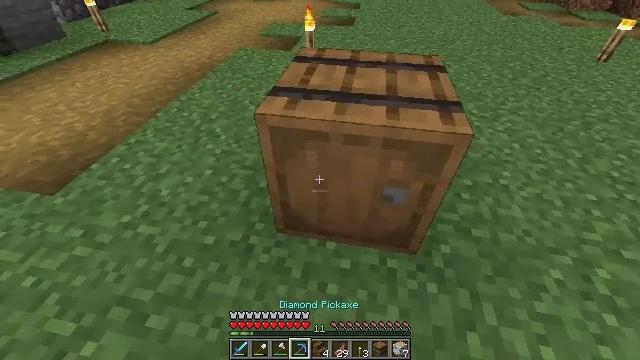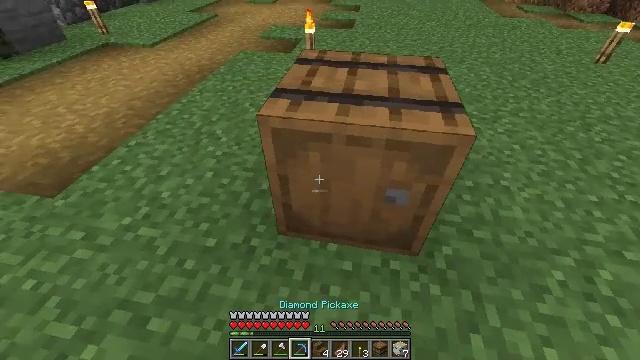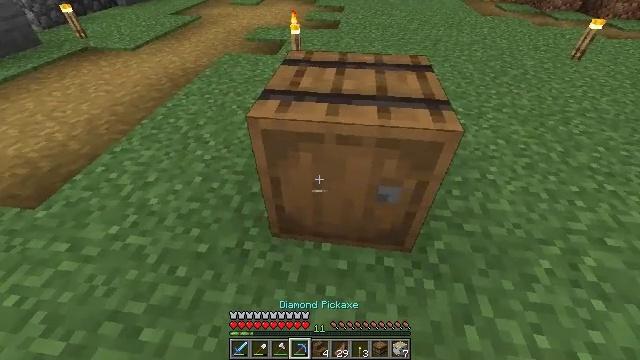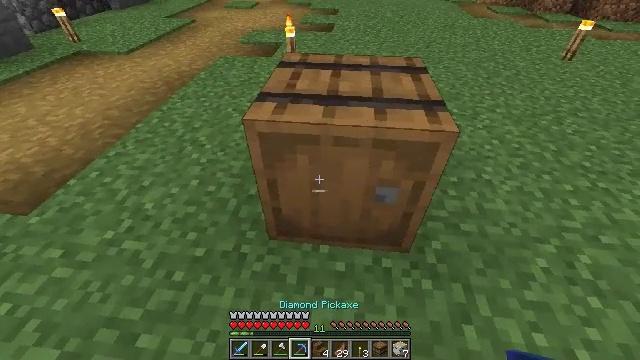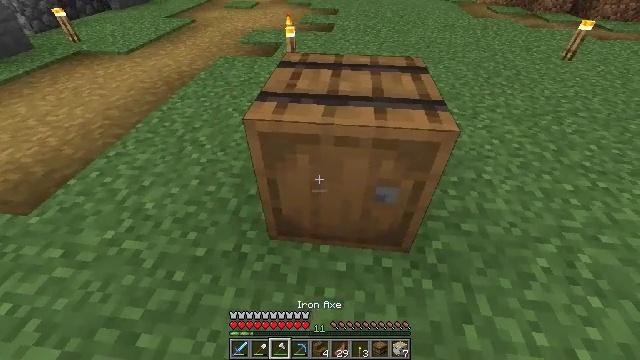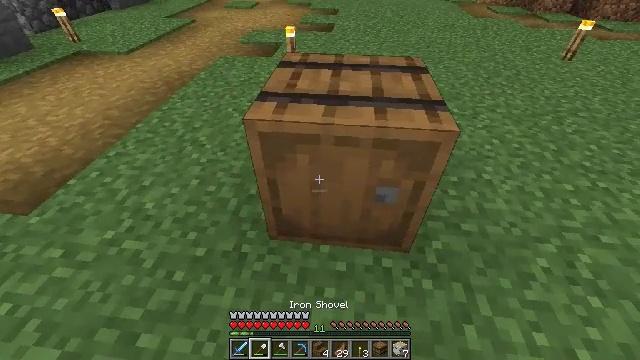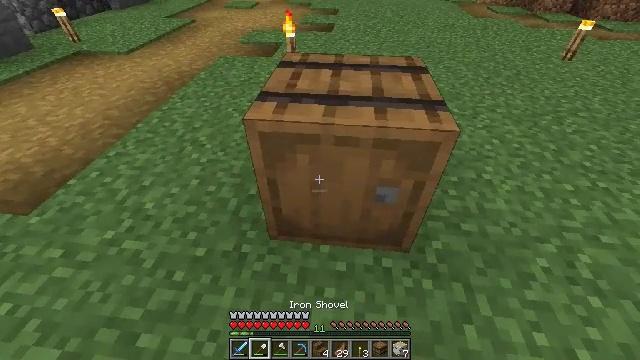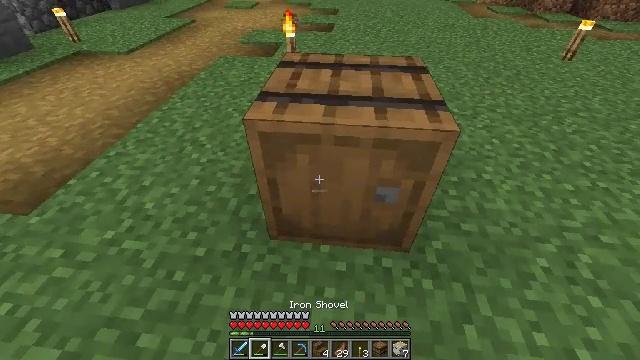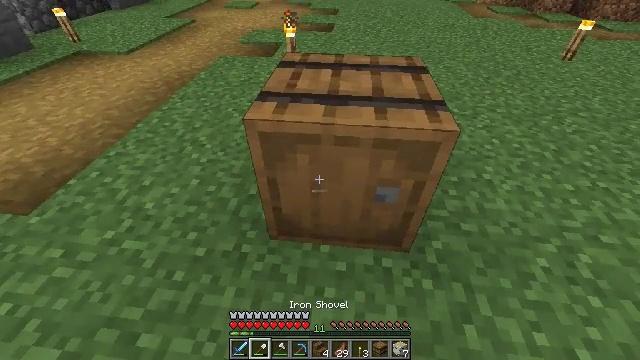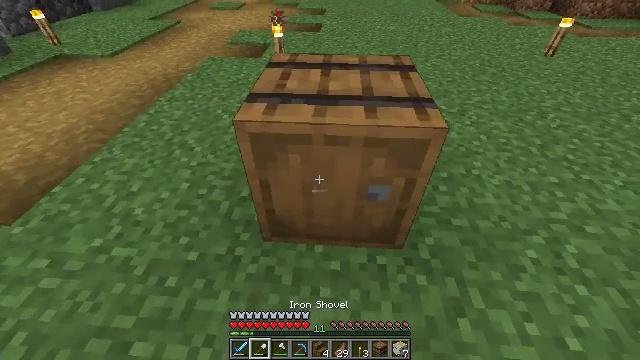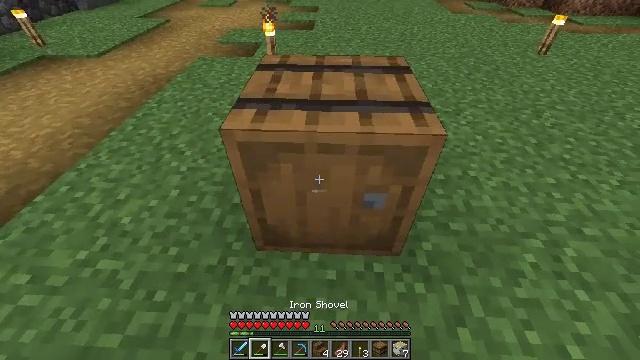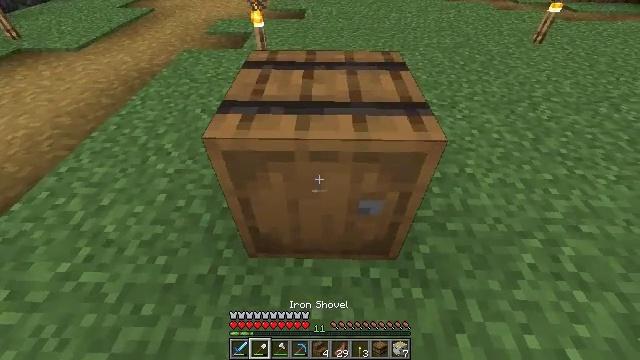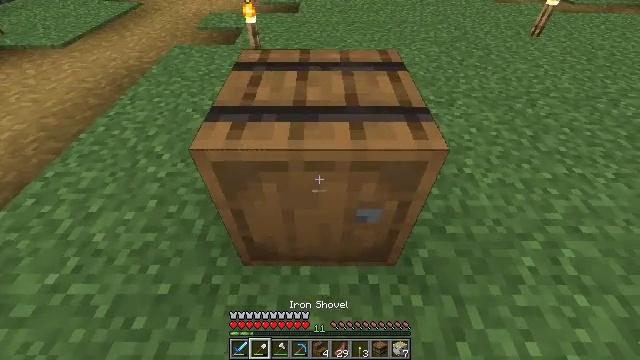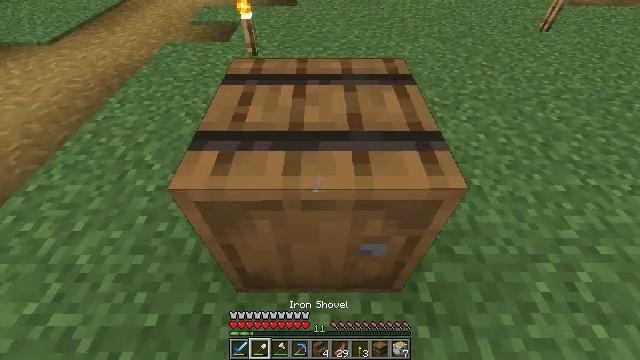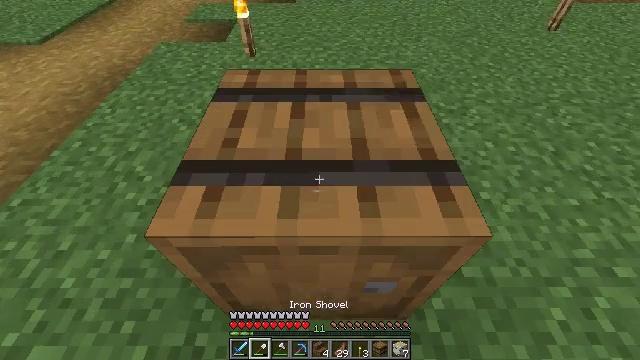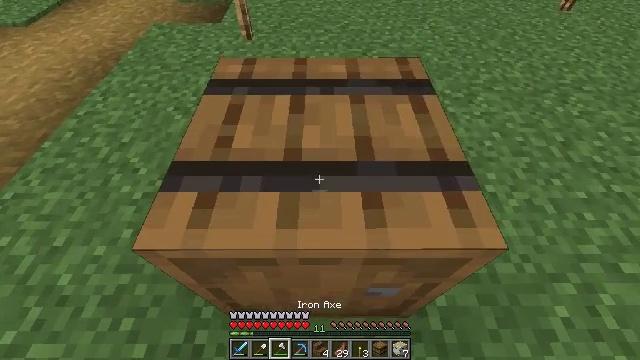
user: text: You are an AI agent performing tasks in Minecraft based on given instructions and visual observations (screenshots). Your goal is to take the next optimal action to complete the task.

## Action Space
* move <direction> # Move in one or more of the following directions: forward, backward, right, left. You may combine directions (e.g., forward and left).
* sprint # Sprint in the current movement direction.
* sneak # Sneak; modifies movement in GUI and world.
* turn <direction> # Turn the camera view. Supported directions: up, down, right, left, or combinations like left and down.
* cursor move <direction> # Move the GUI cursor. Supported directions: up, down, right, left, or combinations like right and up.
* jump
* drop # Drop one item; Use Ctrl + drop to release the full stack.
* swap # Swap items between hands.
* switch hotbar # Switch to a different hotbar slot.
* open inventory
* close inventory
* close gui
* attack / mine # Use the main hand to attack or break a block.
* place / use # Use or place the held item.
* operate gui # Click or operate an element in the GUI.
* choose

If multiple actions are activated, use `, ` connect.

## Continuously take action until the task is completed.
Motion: motion action
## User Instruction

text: Smash the barrel to get its contents.
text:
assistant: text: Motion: no_op
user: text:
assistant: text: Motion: turn right
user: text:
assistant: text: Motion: turn right
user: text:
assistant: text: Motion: no_op
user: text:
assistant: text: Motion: no_op
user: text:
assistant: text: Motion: no_op
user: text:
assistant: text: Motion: no_op
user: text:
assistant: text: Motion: no_op
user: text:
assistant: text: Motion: turn right
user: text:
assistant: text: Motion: move forward, turn right
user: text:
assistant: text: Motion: move forward, turn right and down
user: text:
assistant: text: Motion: move forward, turn right and down
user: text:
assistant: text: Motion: move forward, turn down
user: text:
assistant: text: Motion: no_op
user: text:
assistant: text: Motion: turn down
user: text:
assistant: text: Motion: turn down
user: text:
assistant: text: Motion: turn down
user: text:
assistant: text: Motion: no_op
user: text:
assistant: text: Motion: no_op
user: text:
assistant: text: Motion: no_op
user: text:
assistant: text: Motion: no_op
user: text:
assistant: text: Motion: no_op
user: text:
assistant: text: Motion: no_op
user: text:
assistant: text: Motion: attack / mine
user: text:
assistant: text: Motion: attack / mine
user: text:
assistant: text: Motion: attack / mine
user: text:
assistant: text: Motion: attack / mine
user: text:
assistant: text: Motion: attack / mine
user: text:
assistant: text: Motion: attack / mine
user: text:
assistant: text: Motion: attack / mine